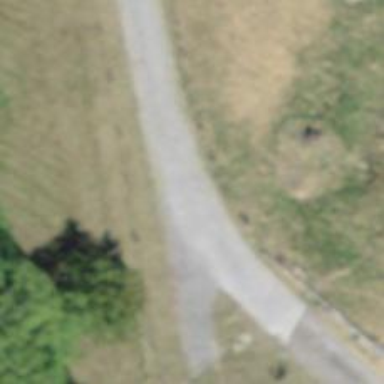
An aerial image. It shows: Gravel track with grade2 tracktype.